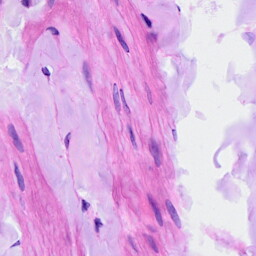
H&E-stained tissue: Ovarian